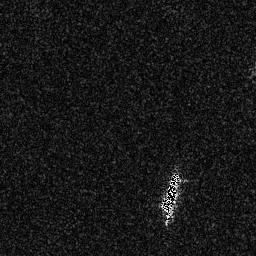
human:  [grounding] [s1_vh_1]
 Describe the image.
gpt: In the satellite image, there is  <ref>1 medium ship </ref> <box>[[61, 66, 70, 82, 0]]</box> located at bottom.